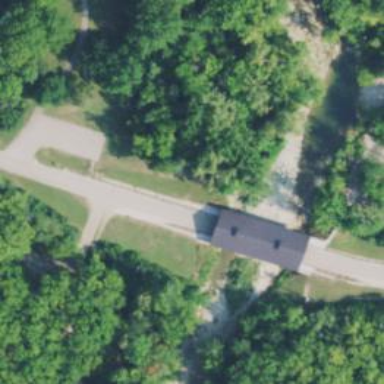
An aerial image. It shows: Covered bridge over tertiary road.